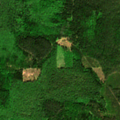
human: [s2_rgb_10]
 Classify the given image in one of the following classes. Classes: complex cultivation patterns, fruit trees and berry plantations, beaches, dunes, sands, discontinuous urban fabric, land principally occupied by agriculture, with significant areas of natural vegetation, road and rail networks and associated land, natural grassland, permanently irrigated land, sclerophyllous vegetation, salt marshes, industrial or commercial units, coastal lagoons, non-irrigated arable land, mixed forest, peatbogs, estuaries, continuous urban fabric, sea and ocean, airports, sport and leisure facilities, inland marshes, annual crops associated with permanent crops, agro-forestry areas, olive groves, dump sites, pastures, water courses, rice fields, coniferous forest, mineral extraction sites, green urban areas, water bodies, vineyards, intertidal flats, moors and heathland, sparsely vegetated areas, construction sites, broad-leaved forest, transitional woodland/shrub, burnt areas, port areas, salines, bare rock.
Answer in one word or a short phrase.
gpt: coniferous forest, mixed forest